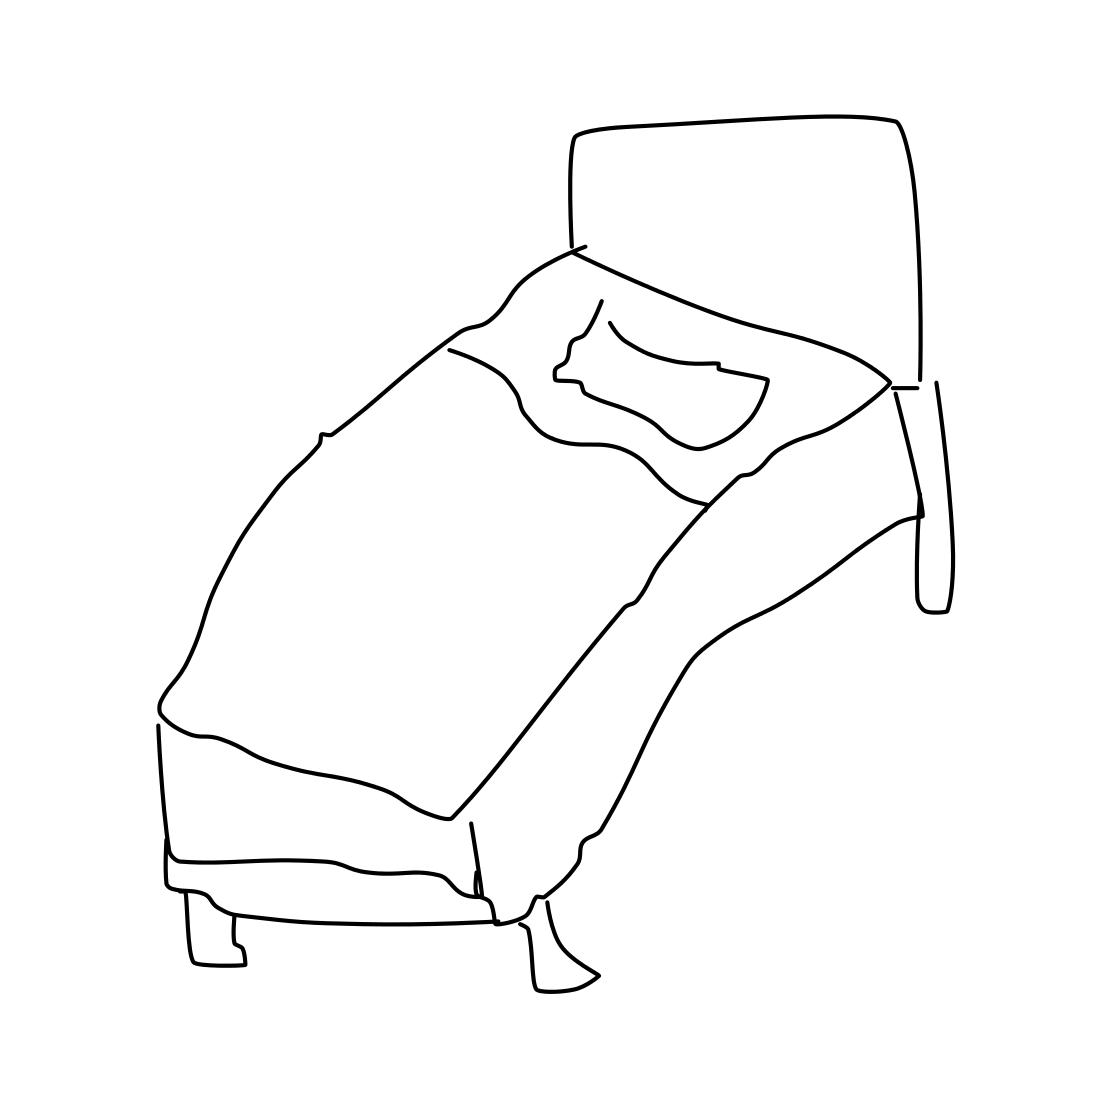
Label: bed